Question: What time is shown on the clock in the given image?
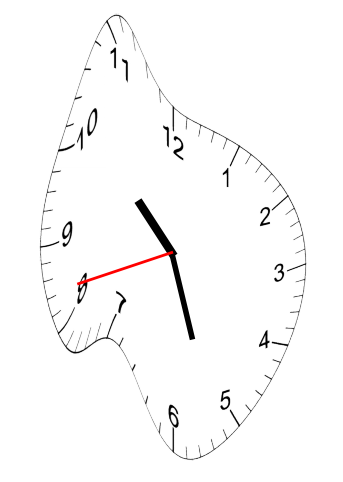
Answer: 10:26:42